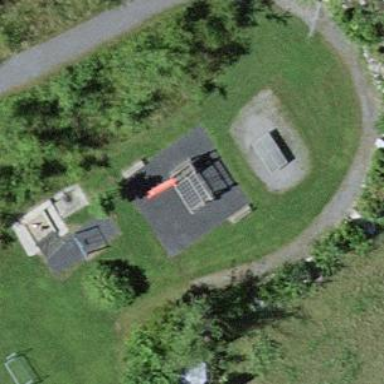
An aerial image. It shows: Playground area for leisure activities on the land.